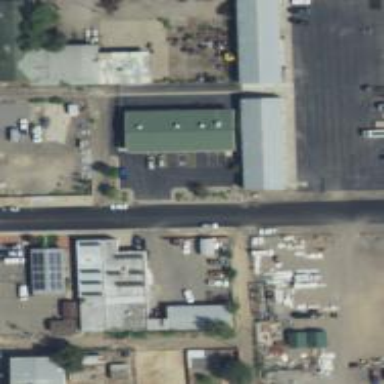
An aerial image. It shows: Alley classified as service road.